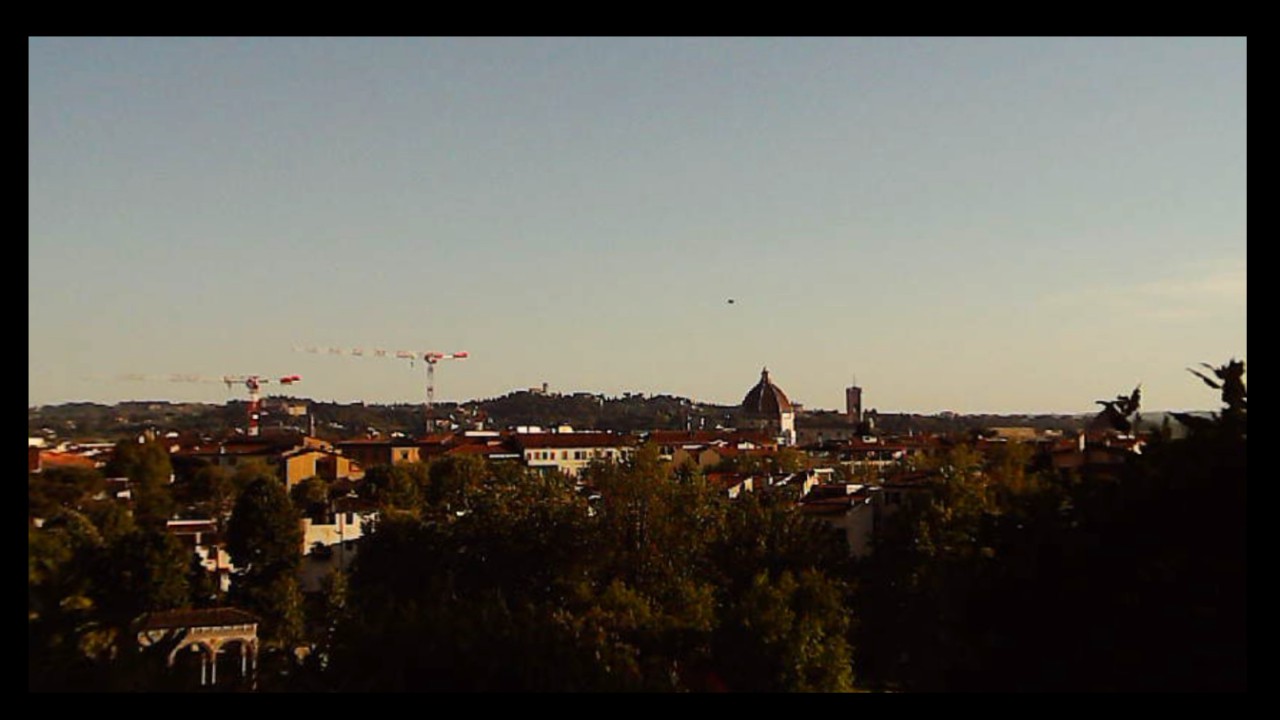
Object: Betafpv air75